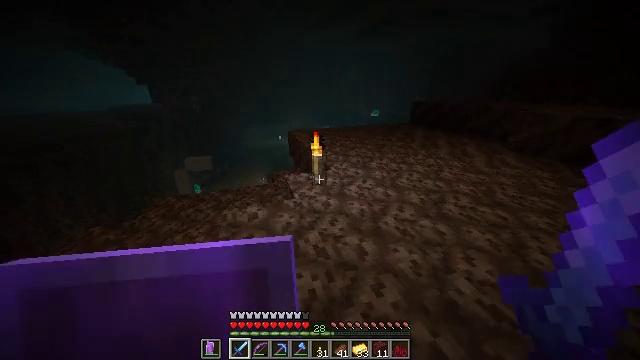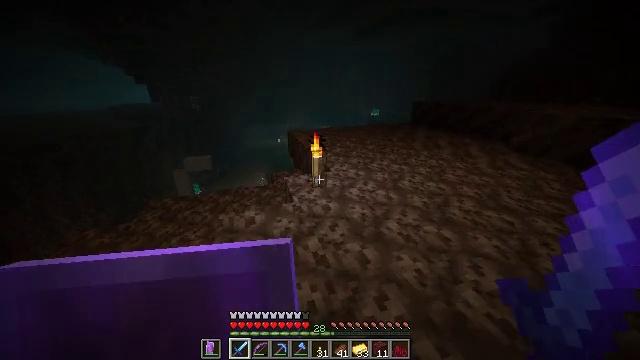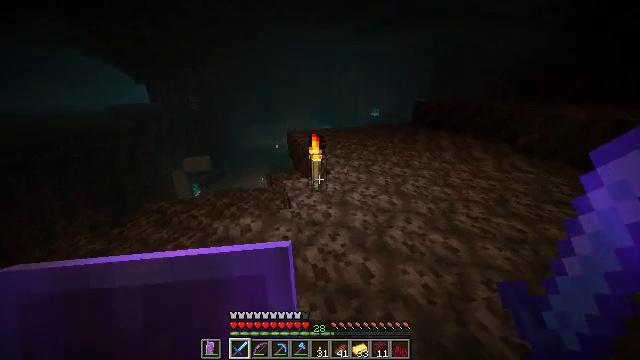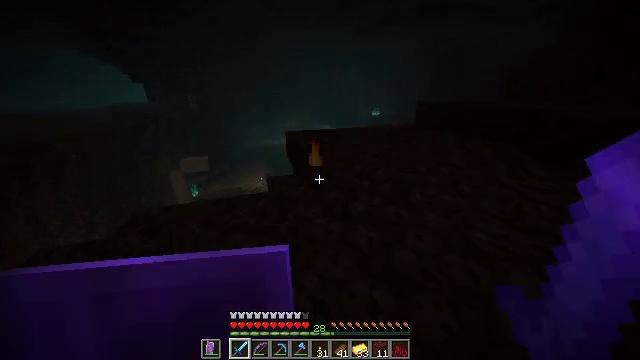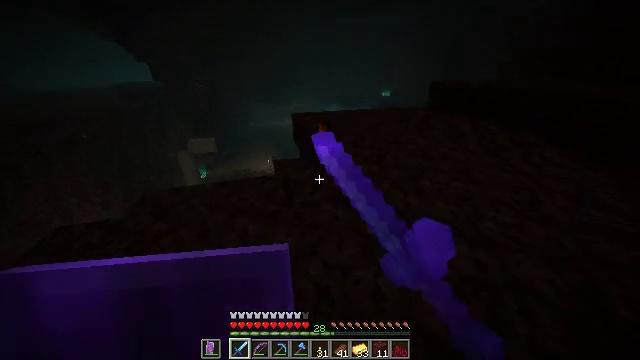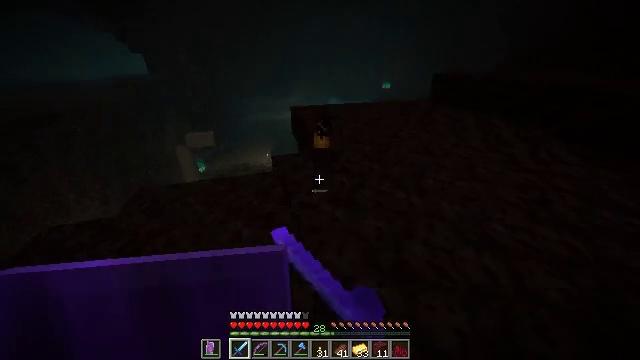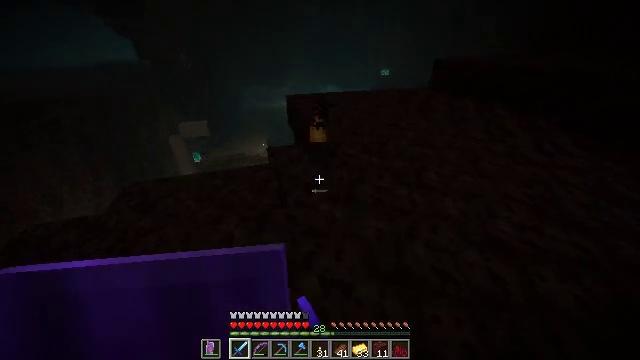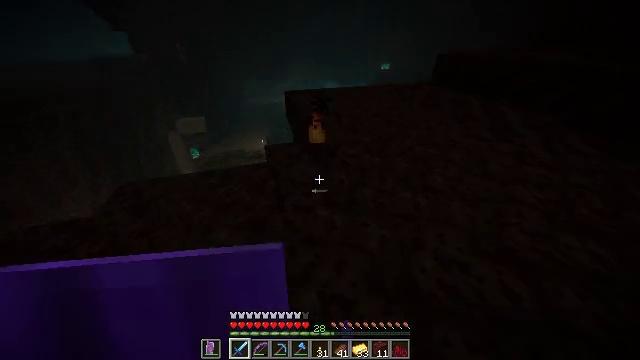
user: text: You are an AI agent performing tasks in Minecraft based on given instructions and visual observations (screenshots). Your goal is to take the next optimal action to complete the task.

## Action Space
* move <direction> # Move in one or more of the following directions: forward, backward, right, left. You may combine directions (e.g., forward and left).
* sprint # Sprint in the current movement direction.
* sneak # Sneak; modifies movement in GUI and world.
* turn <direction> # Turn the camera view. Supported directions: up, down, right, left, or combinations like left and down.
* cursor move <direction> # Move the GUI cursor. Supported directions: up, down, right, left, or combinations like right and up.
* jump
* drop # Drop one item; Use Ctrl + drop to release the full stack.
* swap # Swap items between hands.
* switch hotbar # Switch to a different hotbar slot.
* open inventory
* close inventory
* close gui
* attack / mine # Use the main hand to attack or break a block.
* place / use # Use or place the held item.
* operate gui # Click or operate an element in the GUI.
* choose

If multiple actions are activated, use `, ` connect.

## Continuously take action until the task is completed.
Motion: motion action
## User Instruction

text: Attack the torch to pick it up.
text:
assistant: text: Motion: move forward
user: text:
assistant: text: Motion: move forward
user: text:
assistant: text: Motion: move forward, attack / mine
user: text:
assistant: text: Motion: move forward, turn left and down, attack / mine
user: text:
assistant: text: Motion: move forward, turn down
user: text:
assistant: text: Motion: move forward, turn down
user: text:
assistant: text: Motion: move forward, turn down
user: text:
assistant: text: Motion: no_op